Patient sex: F
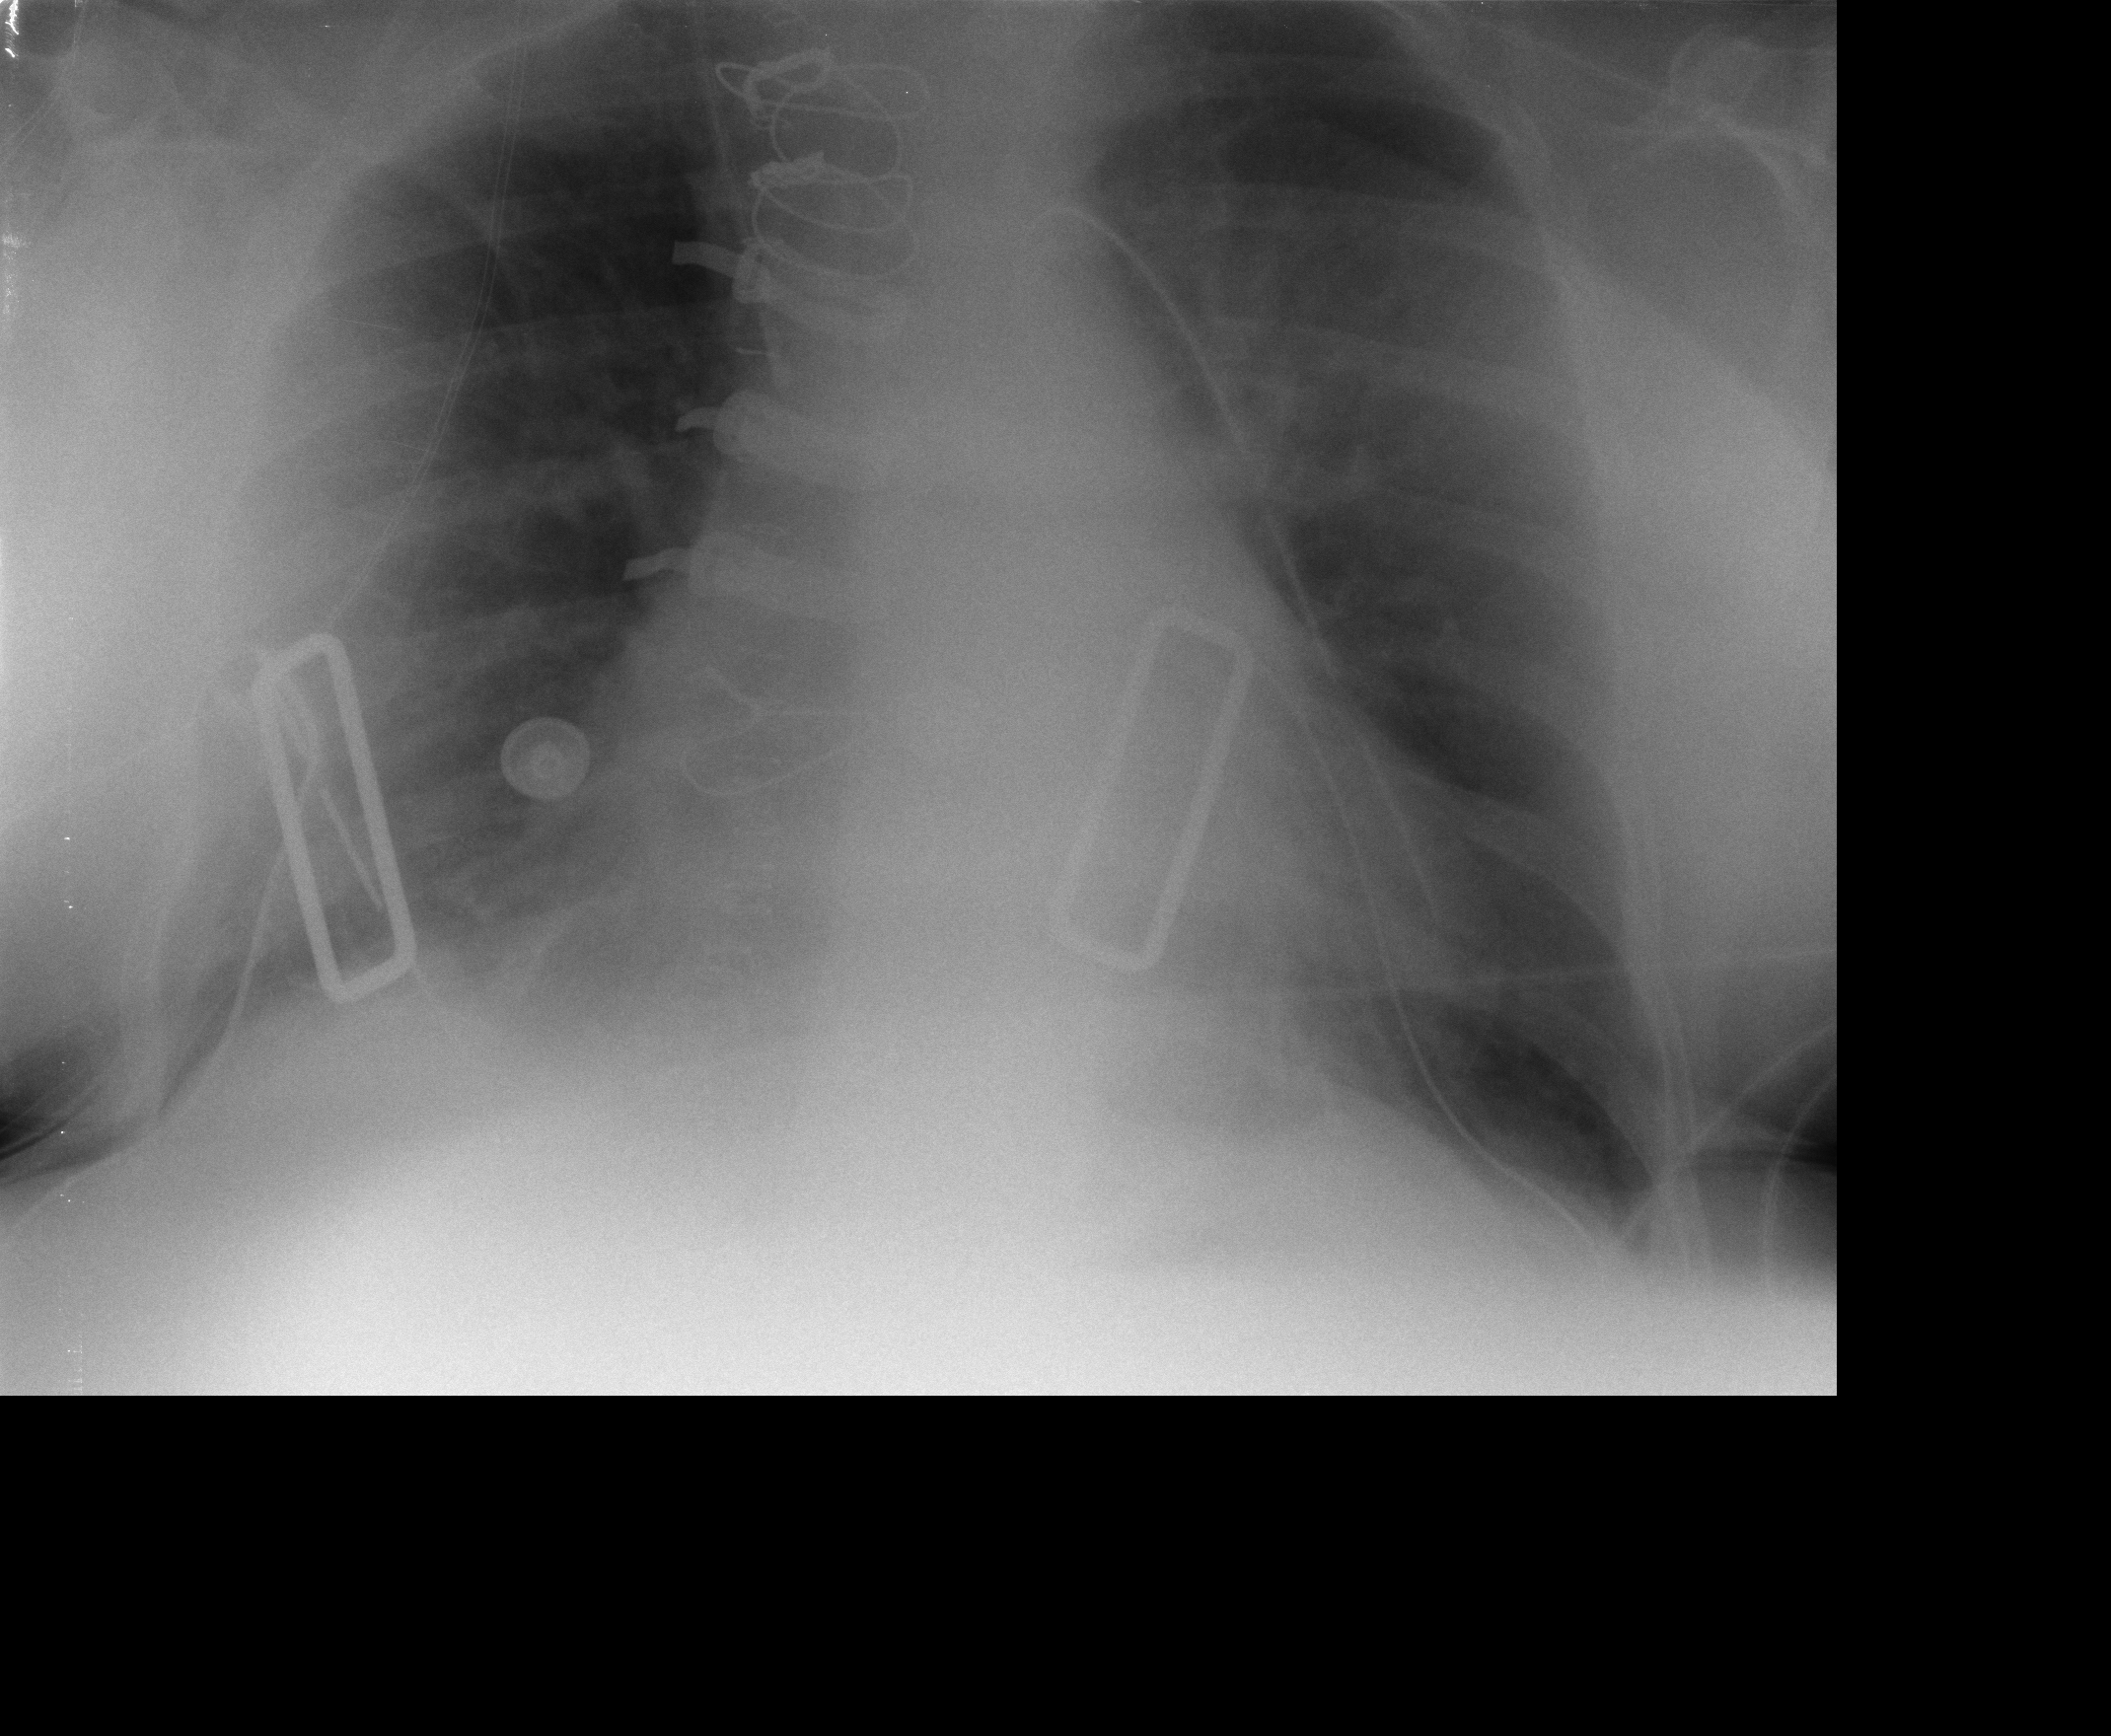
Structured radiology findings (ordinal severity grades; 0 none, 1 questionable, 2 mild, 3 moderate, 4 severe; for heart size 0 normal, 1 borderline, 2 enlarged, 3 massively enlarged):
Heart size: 2
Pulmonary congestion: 2
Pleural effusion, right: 1
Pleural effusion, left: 2
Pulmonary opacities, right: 1
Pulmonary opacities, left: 1
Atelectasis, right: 2
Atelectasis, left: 2